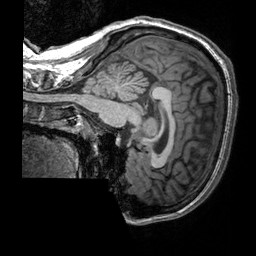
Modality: T1w
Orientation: sagittal
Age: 26
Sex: male
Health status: healthy
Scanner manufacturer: siemens
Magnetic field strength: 3 T
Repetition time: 2.3 s
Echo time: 0.00303 s